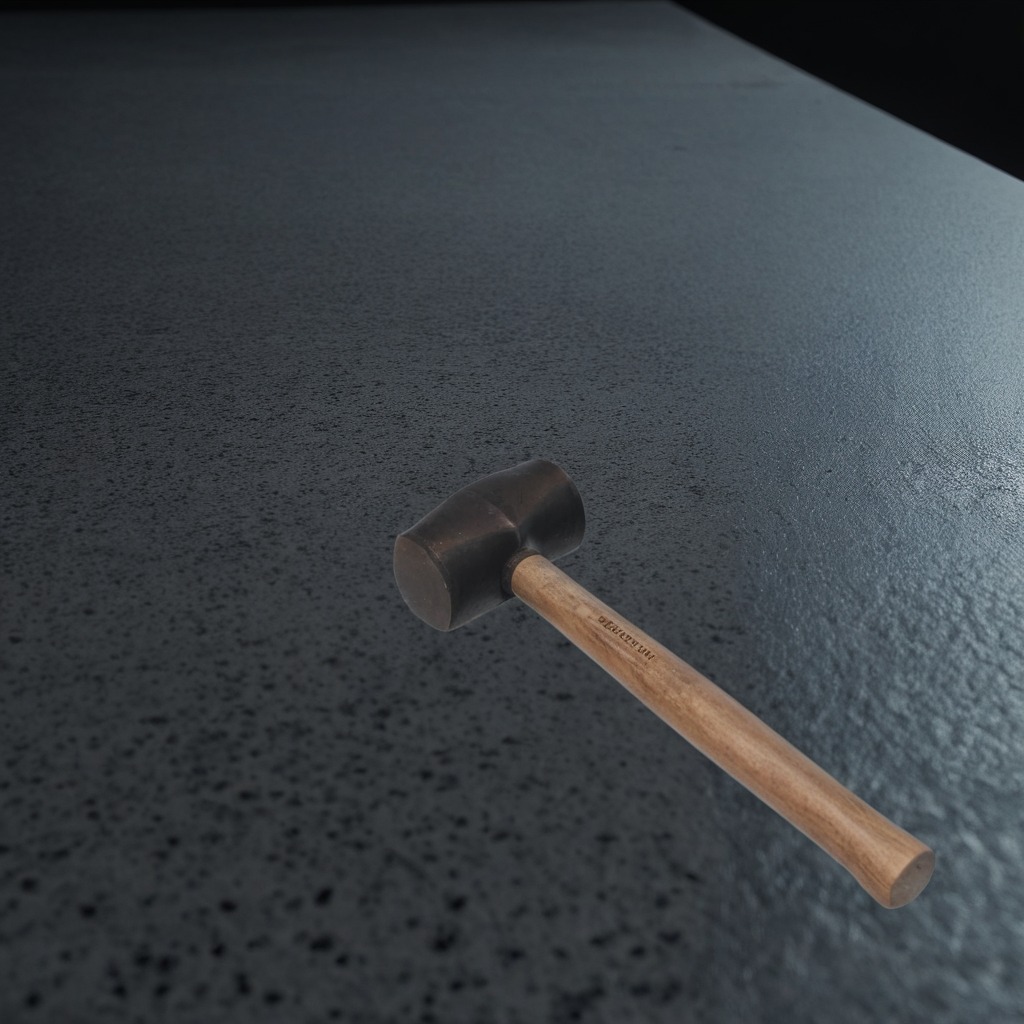
A hammer lies on the clean granite table inside a workshop at night.